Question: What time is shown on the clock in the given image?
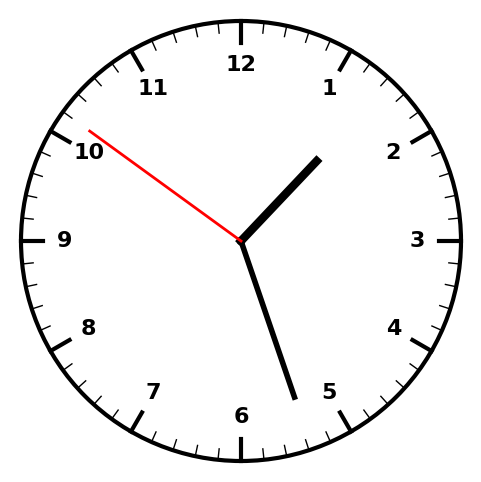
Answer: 01:26:51